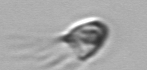
Label: Balanion